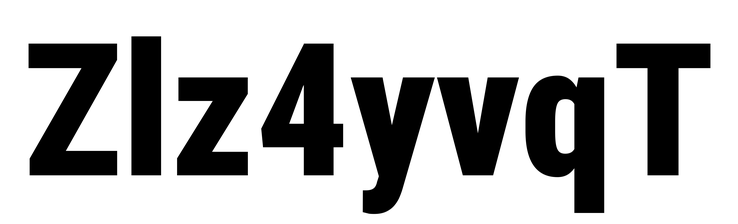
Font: Roboto_Condensed_Black